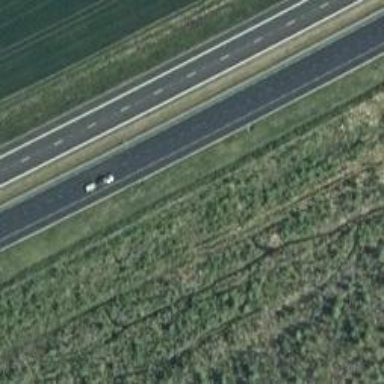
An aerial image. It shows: Asphalt motorway.